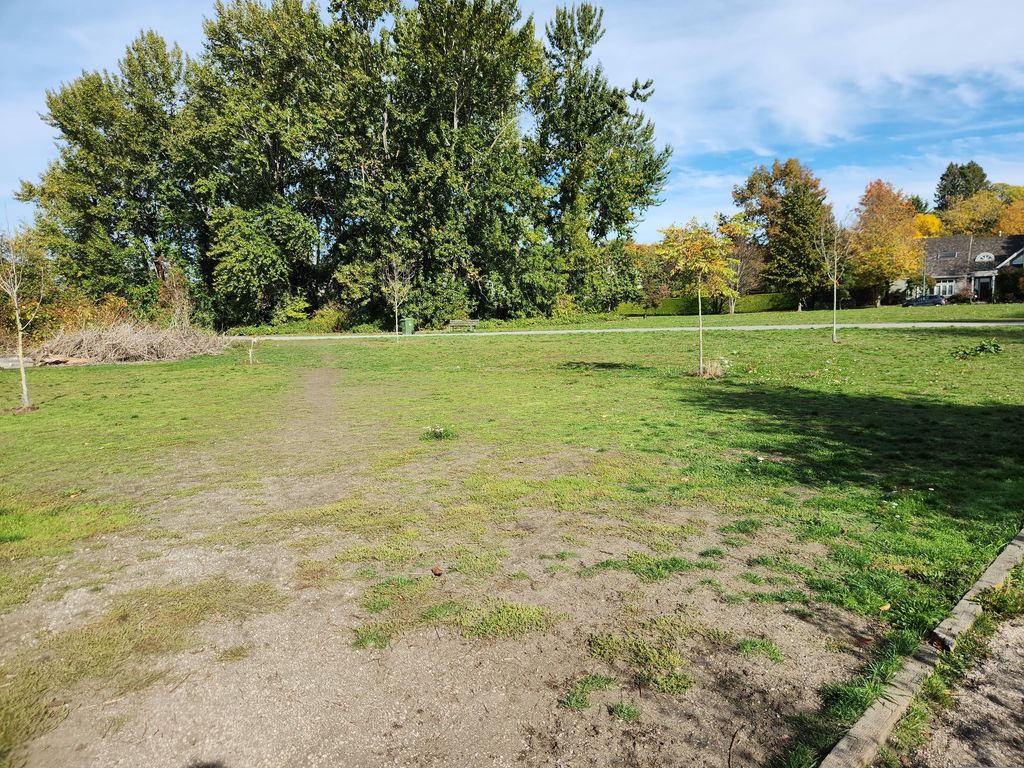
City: vancouver